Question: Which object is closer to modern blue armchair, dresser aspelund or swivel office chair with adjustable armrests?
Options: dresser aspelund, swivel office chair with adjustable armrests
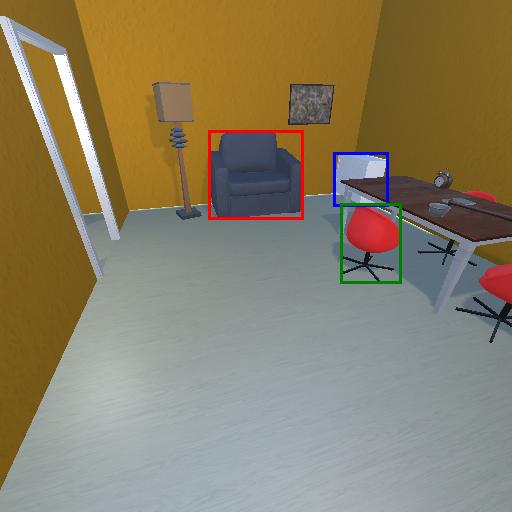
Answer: dresser aspelund